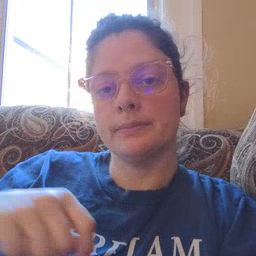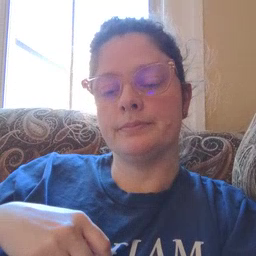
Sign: pen